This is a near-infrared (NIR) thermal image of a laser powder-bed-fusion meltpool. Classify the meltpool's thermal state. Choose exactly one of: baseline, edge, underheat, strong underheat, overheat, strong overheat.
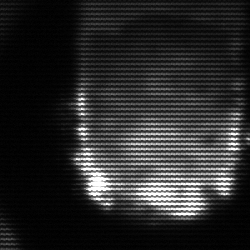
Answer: baseline